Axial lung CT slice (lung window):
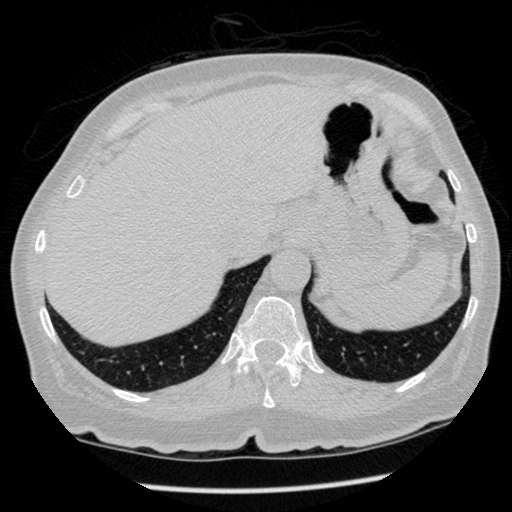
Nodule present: no